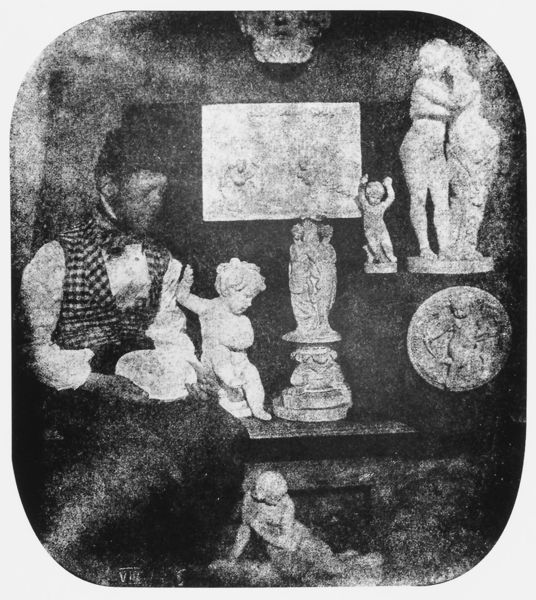
Titel: Selbstportrait
Künstler: Hippolyte Bayard
Institution: Paris, Societé francaise de photographie
Schlagwörter: dunkel, mann, weiß, frauen, frau, hut, kariert, licht, marmor, nase, ohr, schwarz, alt, hemd, kappe, mensch, sockel, stein, teller, figur, händler, innen, kind, paar, kinder, engel, skulptur, vase, relief, kuss, figuren, grazien, atelier, plastik, junge, fliege, weste, foto, fotografie, photographie, karos, porzellan, orient, form, schwarz-weiss, photo, ecken, nippes, skulpturen, statuen, christlich, götter, sammlung, gips, putten, meister, göttinnen, skultpur, abguss, fes, fez, kunstwerk, porellan, porzellanfiguren, butten, farbiger, runde ecken, figurne, schwar-weiß, kunsthandlung